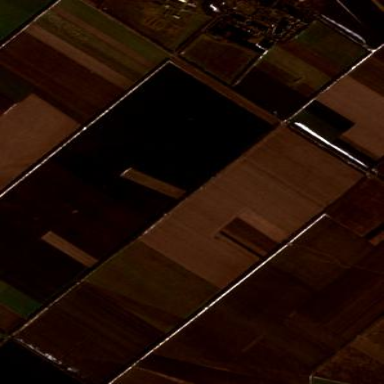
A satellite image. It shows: View of farmland.